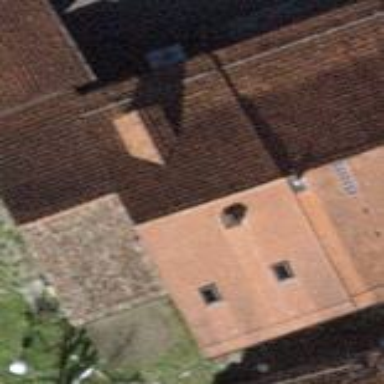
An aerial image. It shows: Terrace building with gabled roof.